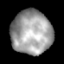
Tissue: lung
Cell type: Pericytes
Senescence score: 0.5612
Nuclear area (px): 1743
Mean DAPI intensity: 160.417